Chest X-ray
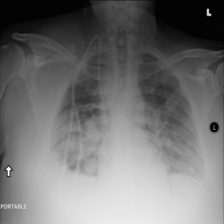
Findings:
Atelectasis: negative
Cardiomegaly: negative
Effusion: positive
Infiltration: positive
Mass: positive
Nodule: positive
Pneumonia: negative
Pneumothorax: negative
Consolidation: positive
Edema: negative
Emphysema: negative
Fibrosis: negative
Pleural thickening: negative
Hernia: negative